Brain MRI, t2w sequence, axial 2D slice.
Patient: age 45, sex F, weight 90 kg, height 1.9 m
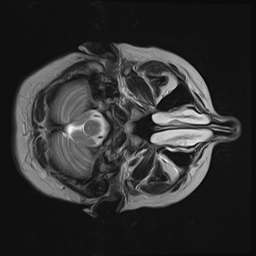